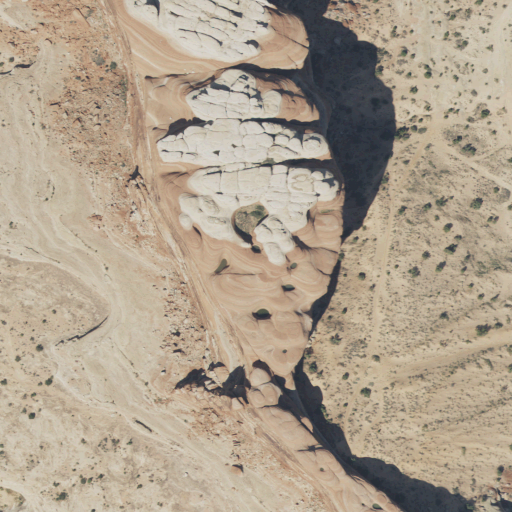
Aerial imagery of mountain in Utah named Courthouse Rock containing shrub, grassland, and barren land